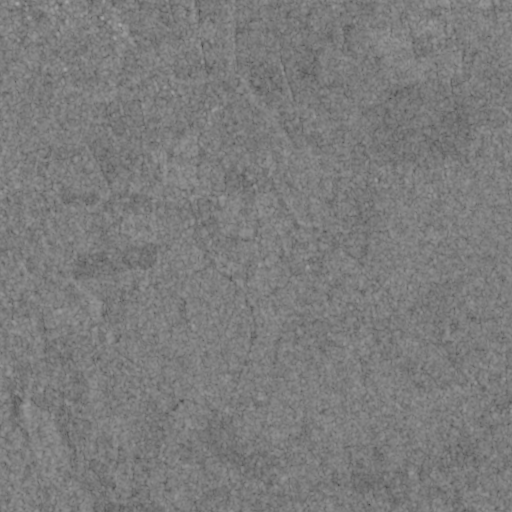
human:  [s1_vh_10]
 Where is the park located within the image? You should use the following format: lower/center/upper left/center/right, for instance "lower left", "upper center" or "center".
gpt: The park is located in the upper left of the image.
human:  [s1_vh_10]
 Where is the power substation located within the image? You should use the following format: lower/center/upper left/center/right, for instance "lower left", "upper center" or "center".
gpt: The power substation is located in the lower right of the image.
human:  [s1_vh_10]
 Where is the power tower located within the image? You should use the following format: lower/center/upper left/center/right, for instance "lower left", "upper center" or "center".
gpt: The power tower is located in the right of the image.
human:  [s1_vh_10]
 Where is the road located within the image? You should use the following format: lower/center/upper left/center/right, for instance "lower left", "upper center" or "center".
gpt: There is no road in the image.

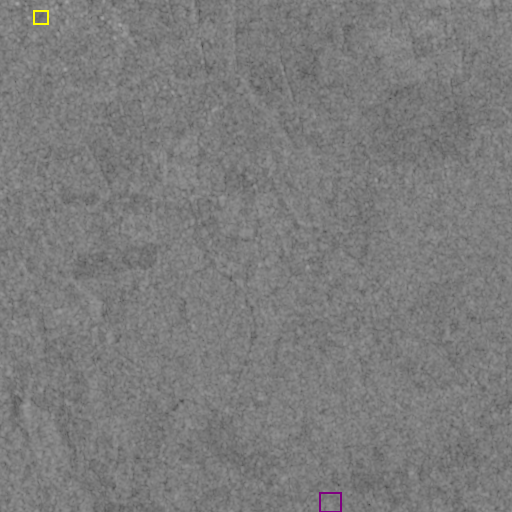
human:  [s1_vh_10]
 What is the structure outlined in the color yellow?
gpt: The structure outlined in yellow is a park.
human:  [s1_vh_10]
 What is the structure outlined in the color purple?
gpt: The structure outlined in purple is a power substation.
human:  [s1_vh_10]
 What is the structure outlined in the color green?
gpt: There is no green outline.